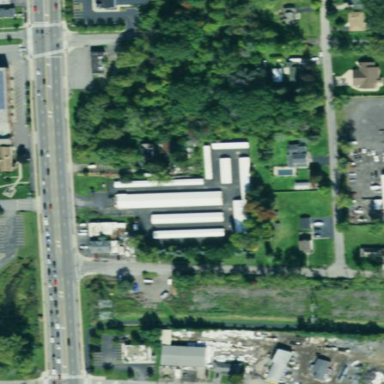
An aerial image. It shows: Storage rental shop.